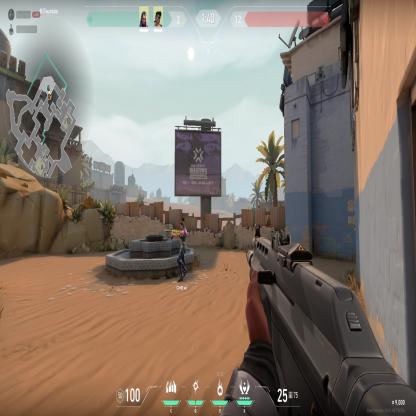
Label: teammate